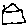
Label: house